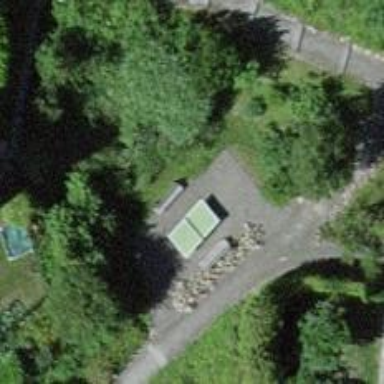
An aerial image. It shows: Bench for seating.